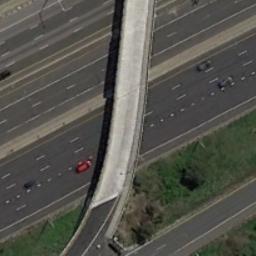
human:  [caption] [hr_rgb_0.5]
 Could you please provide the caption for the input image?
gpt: Several cars are on the road under the overpass .

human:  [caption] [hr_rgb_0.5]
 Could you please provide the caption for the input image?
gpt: The cross-line overpass is over the roads and some cars are driving on the roads .

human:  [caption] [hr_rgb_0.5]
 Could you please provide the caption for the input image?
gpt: The overpass is next to some trees with some cars .

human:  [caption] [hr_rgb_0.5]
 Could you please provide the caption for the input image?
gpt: Here are two parallel overpasses .

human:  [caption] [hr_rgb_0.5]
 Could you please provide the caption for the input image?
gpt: There are green lawns beside the overpass .